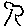
Label: tree